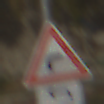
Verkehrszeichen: KurveRechts
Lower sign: RichtungsangabeDurchPfeile2
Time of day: MorningAfternoon
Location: Outdoor (Suburban)
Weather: PartlyCloudy
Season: NotSpecified
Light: Natural